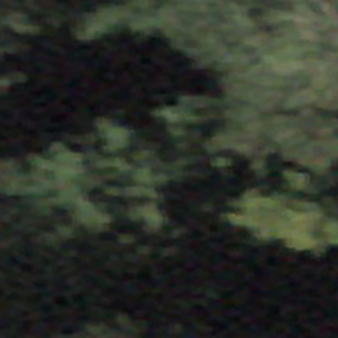
Label: other